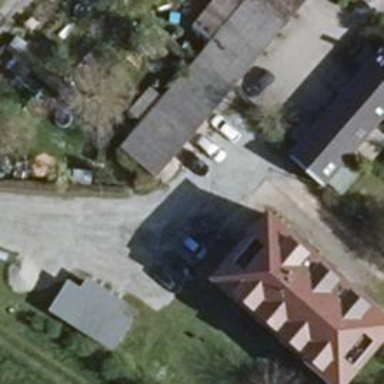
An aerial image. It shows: Compacted driveway on residential road.